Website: home-depot
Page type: customer-info-address
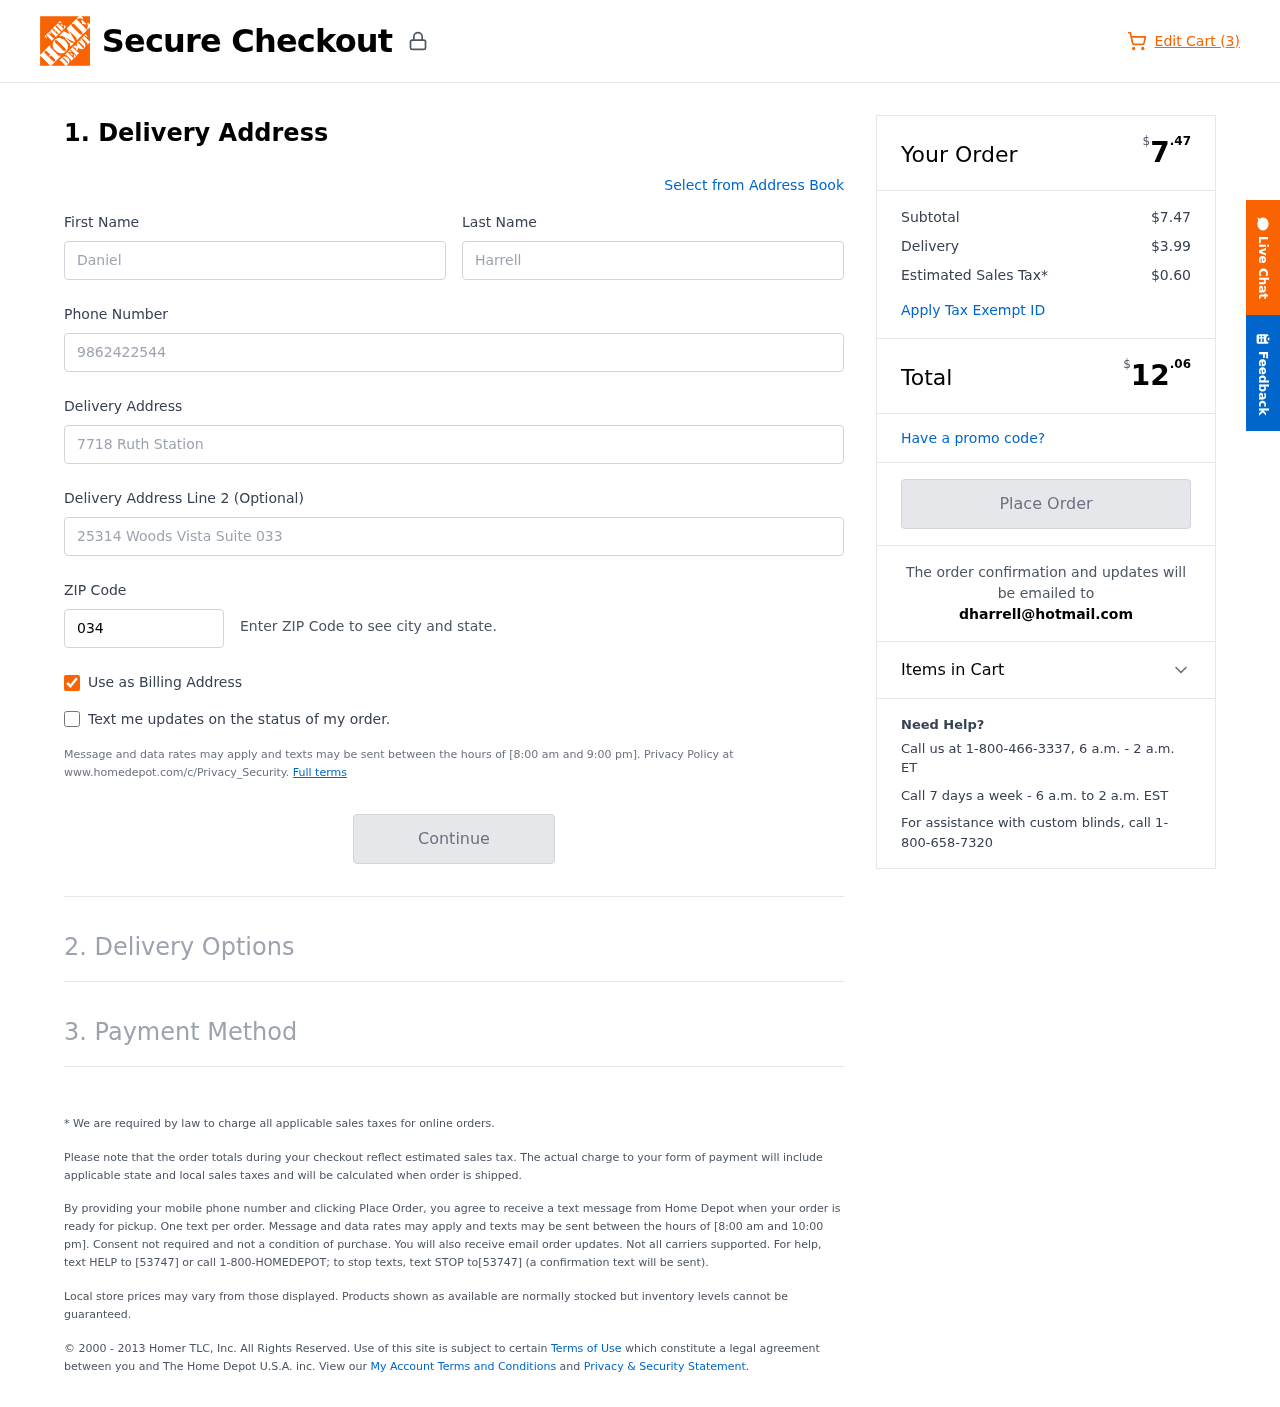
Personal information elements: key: PII_EMAIL
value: dharrell@hotmail.com
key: PII_FIRSTNAME
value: Daniel
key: PII_LASTNAME
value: Harrell
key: PII_PHONE
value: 9862422544
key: PII_POSTCODE
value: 03456
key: PII_STREET
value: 7718 Ruth Station
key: PII_STREET2
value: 25314 Woods Vista Suite 033
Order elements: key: ORDER_NUM_ITEMS
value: Edit Cart (3)
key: ORDER_SUBTOTAL_HEADER
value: $7.47
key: ORDER_SUBTOTAL
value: $7.47
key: ORDER_SHIPPING_COST
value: $3.99
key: ORDER_TAX
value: $0.60
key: ORDER_TOTAL2
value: $12.06